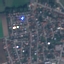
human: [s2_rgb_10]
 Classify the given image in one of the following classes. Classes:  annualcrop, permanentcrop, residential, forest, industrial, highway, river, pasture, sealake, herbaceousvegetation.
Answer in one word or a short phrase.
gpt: Residential